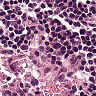
Metastatic tissue present: no